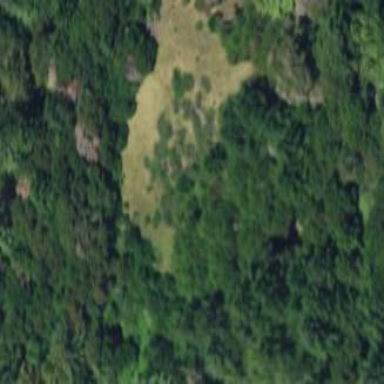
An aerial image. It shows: Patch of scrub vegetation.